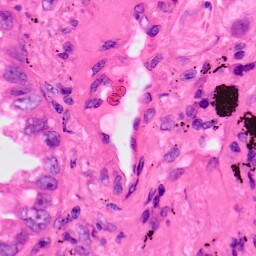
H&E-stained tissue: Lung